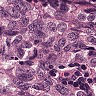
Metastatic tissue present: yes